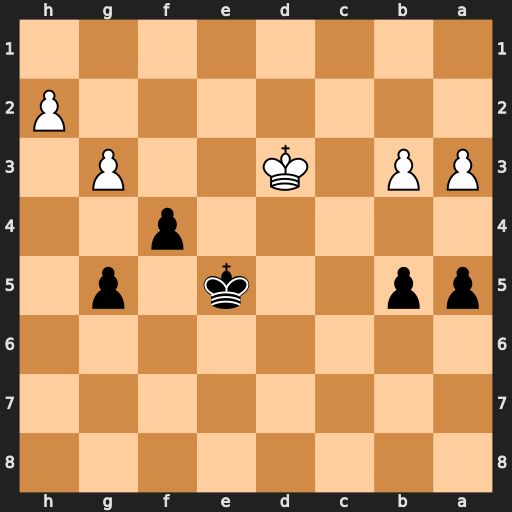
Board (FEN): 8/8/8/pp2k1p1/5p2/PP1K2P1/7P/8
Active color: b
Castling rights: -
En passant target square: -
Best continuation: fxg3 hxg3 Kf5